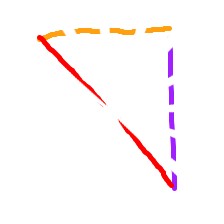
Shape: triangle